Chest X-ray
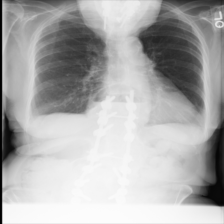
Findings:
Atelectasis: negative
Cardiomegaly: negative
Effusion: negative
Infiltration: negative
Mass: negative
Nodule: negative
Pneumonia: negative
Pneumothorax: negative
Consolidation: negative
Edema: negative
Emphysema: negative
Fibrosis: negative
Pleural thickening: negative
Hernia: positive